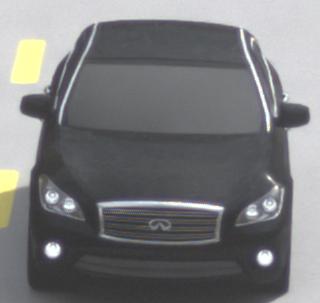
Make: Infiniti
Model: M 37
Detailed model: M (Y51)
Model produced from: 2010/10
Model produced until: 2013/11
Doors: 4
Color: black
Road condition: dry road
Daytime: morning or afternoon
Contrast: low contrast